Field crop: maize
Growth stage: 2
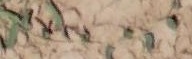
Species: convolvulus